Question: Is there a way to save matplotlib graphs without the border around the frame while keeping the background not transparent?
Setting the frame to 'off' as I show in the code below does not work as this removes the background making it transparent whereas I want to retain the white background, just without the borders.
'''
a = fig.gca()
a.set_frame_on(False)
'''
Here is a screenshot of what I'm trying to do. If the border can be removed then I can draw the x-axis line separately.

All suggestions are much appreciated.
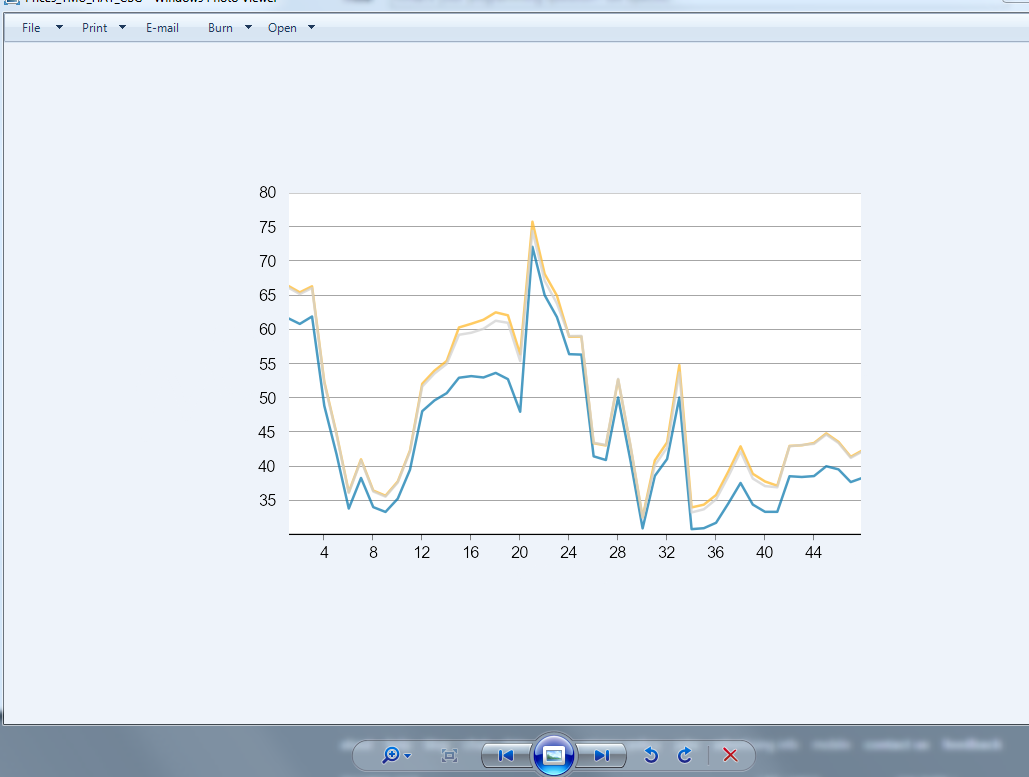
Answer: A similar question was asked here: <URL>. A Google search for "hide axes matplotlib" gives that as the 5th link.
Remove the spines:
'''
x = linspace(0, 2 * pi, 1000)
y = sin(x)
fig, ax = subplots()
ax.plot(x, y)
ax.spines['top'].set_visible(False)
ax.spines['right'].set_visible(False)
ax.spines['left'].set_visible(False)
ax.grid(axis='y')
'''